Interaction volume radius: 5 \u00c5
Interaction volume height: 25 \u00c5
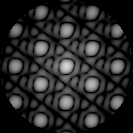
Disorder parameter: 0.01004